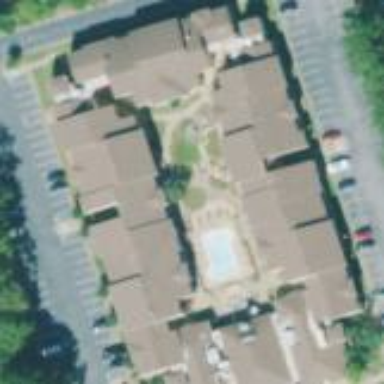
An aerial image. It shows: Hotel building.